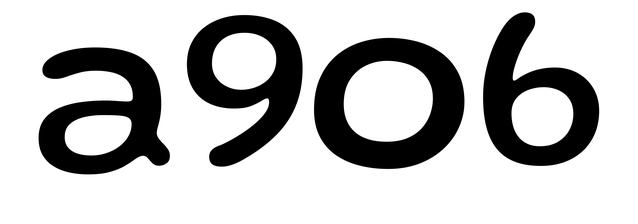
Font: Gluten_Regular